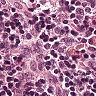
Metastatic tissue present: no